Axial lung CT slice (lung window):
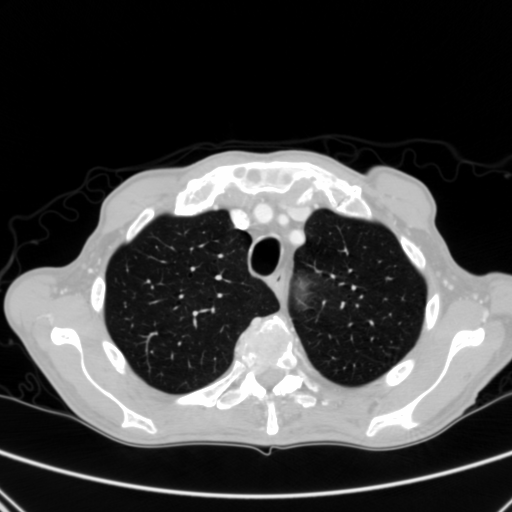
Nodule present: no